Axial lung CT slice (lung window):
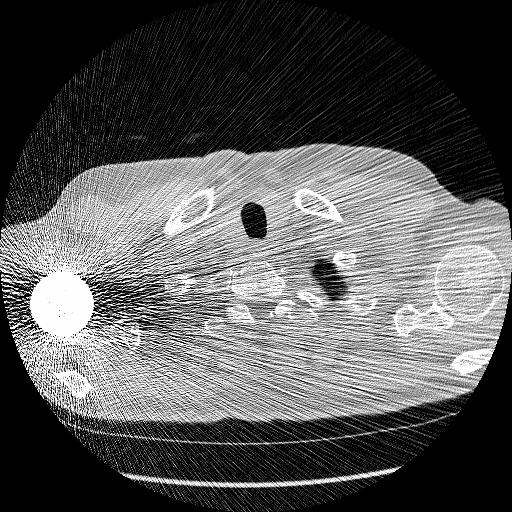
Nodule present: no